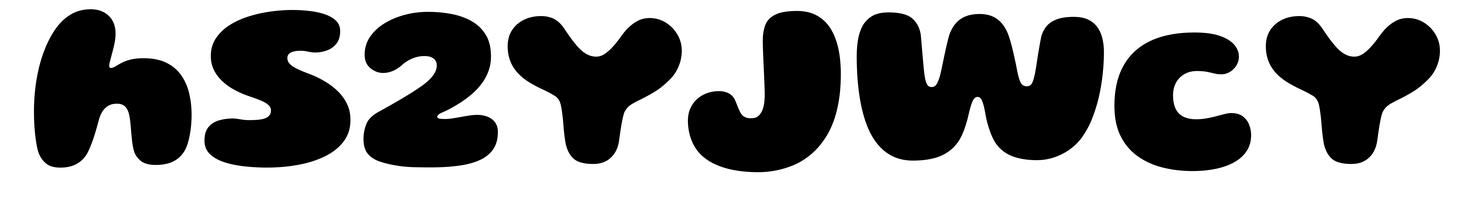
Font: Gluten_ExtraBold